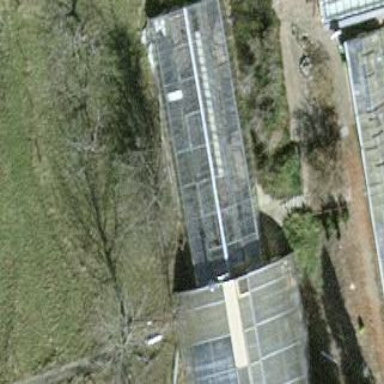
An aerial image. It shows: Greenhouse.